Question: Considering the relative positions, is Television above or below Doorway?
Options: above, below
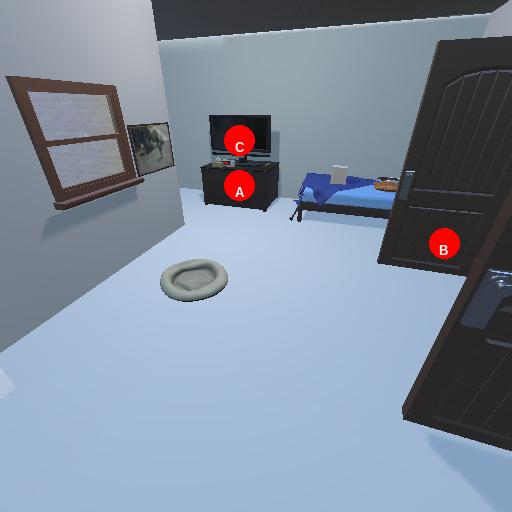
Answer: above